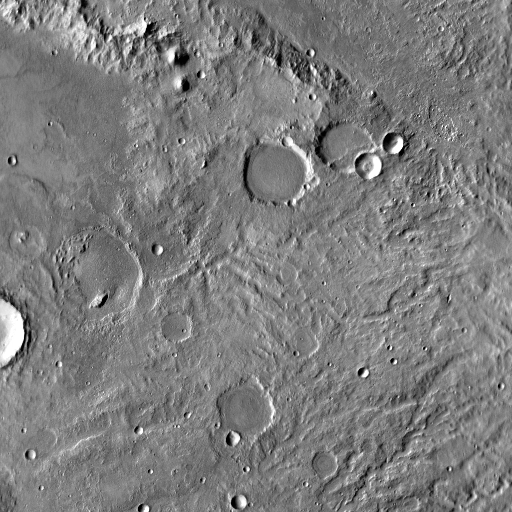
Crater classes present: Background, Other, Buried